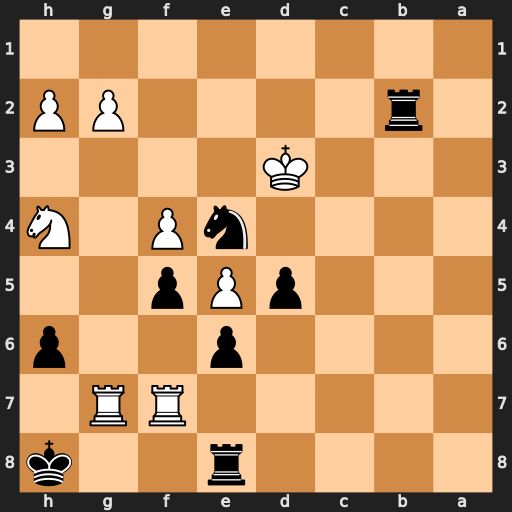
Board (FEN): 4r2k/5RR1/4p2p/3pPp2/4nP1N/3K4/1r4PP/8
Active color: b
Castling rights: -
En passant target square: -
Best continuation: Rd2+ Ke3 d4+ Kf3 Rf2#